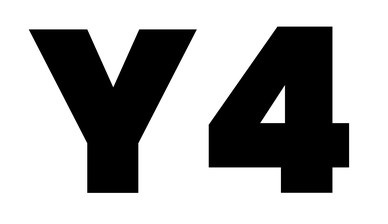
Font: Poppins-Black